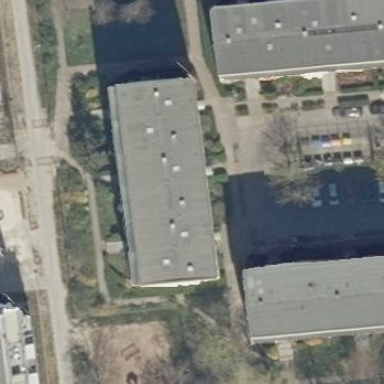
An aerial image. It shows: Apartment building with flat roof.